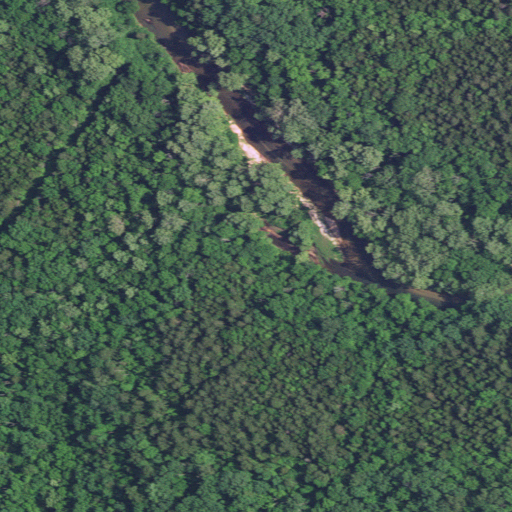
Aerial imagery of valley in Missouri named Bell Hollow containing deciduous forest, evergreen forest, mixed forest, open water, and herbaceous wetlands